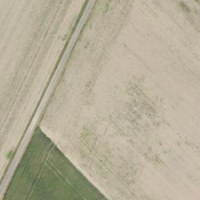
EUNIS habitat code: 52
Species observed at this site:
Medicago sativa